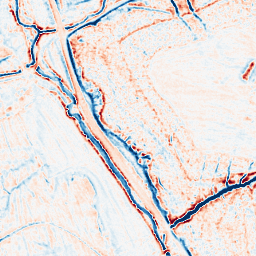
Category: multiscale
Decomposition family: dog_multiscale
Decomposition parameters: sigma_ratio: 1.6
n_scales: 3
base_sigma: 0.5
Upsampling method: sinc_blackman
Upsampling parameters: scale: 8
kernel_size: 16
Upsampling scale: 8